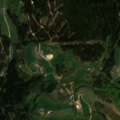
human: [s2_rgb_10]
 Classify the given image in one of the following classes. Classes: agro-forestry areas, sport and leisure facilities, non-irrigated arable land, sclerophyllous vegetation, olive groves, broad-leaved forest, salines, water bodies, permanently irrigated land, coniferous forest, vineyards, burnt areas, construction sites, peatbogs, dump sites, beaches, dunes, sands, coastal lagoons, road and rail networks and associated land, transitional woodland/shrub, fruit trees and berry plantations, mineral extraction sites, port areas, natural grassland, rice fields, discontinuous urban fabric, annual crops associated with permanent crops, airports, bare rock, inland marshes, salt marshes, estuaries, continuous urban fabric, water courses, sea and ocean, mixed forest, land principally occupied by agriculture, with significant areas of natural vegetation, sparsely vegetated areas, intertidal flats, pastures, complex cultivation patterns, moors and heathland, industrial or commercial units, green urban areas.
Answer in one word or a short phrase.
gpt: pastures, coniferous forest, mixed forest